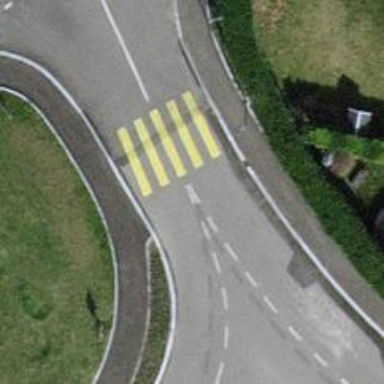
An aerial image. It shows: Zebra crossing on the road.